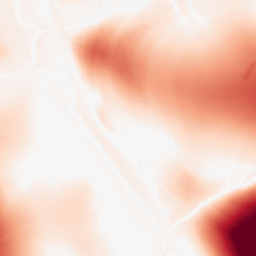
Category: morphological
Decomposition family: morphological
Decomposition parameters: operation: opening
size: 100
Upsampling method: bicubic
Upsampling parameters: scale: 2
Upsampling scale: 2